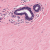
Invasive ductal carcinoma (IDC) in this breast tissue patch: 0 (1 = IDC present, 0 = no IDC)